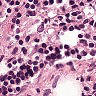
Metastatic tissue present: no